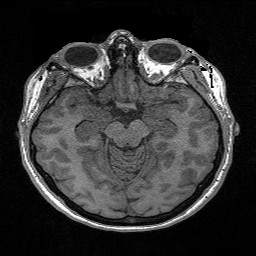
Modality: FLASH
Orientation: coronal
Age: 31
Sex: female